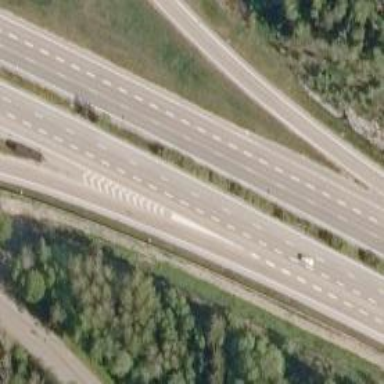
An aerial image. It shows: Asphalt motorway.